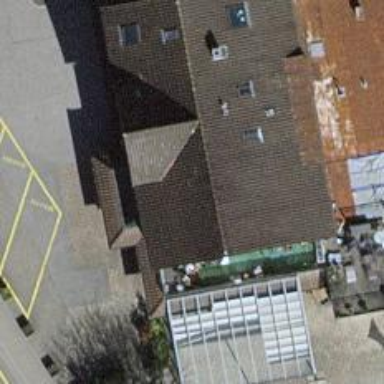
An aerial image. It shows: Restaurant.